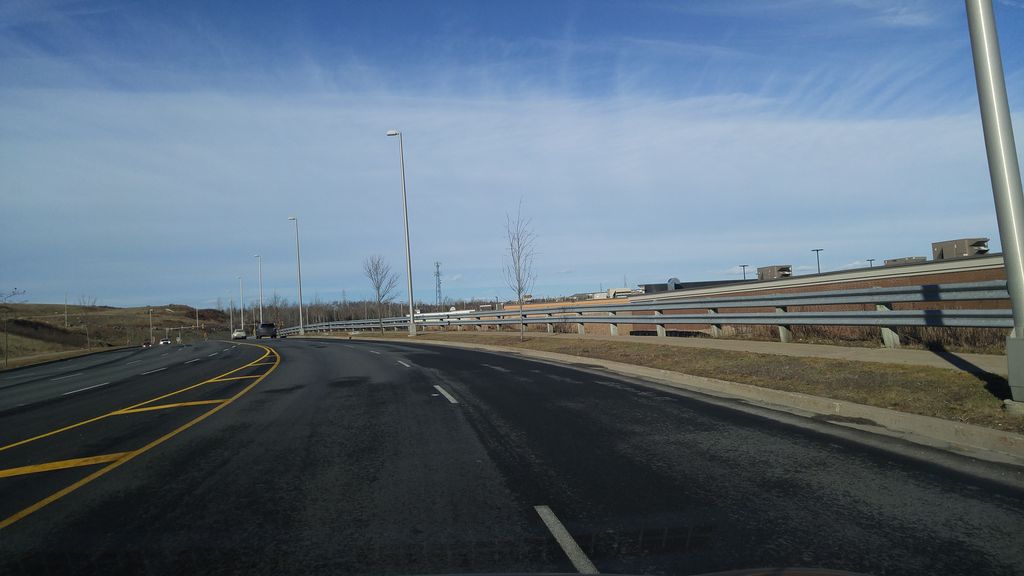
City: halifax